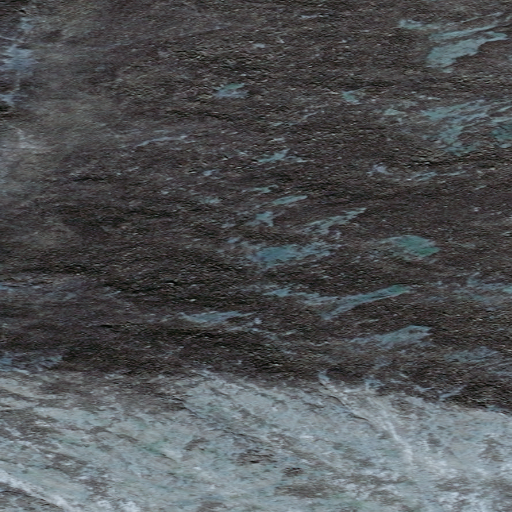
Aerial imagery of mountain in Alaska named Mount Prindle containing only unknown